Question: I want to remove dotted border from submit button and hyperlink that apears after i click on submit button or on hyperlink. I have tried everything what described on google and on stackoverflow but not working any of them.
Tried: <URL>
This the hell has to be removed-

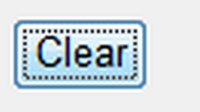
Answer: To remove it from all elements use this in your stylesheet
'''
* { outline: none; }
'''
Note that it's not user friendly. Some like to use the tab button to go from one link to the other, with the above code, you can't see which link is selected.